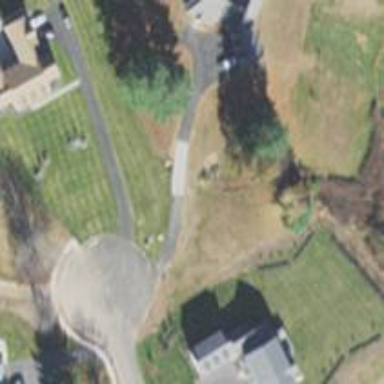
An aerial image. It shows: Driveway leading to service road.